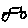
Label: car